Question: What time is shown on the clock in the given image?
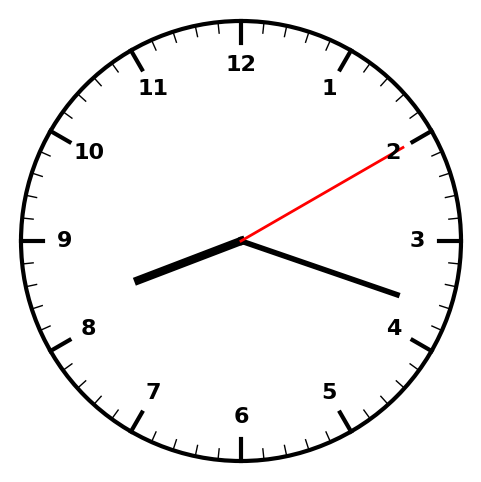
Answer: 08:18:10